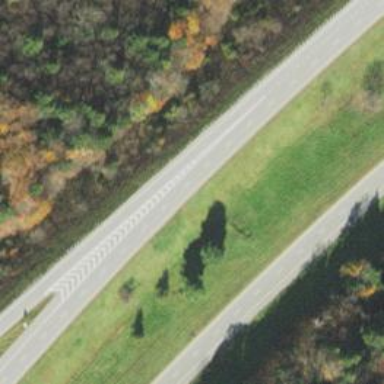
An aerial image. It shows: Asphalt trunk highway which is also expressway.